Question: I have a huge list of different car names which are repeating and their types. I need to sum the amout of types each car has. For example Name1 has 2 van and one medium, Name2 has 2 van 1 medium, Name3 has 1 non_cargo and 2 medium and so on.
I don't know how to make a formula for that.
I have uploaded example screenshot.
Thank you in advance.

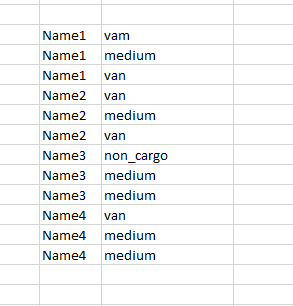
Answer: Without no excel version constraint you can use the following assuming your names are in the range 'A2:A10' for example:
'''
=HSTACK(UNIQUE(A2:A10), COUNTIF(A2:A10,UNIQUE(A2:A10)))
'''
It returns in the first column the unique names and the second column the corresponding counts for each unique names.
If you want to have a count by and better to use a like this:
<URL>